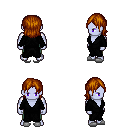
a pixel art fantasy rpg character, male body template, dark elf, purple skin, gray robe, teal pants, brunette long bangs hairstyle, white slippers, four views (front, back, left, right), 2x2 character sprite sheet, small pixel art, hard edges, no anti-aliasing